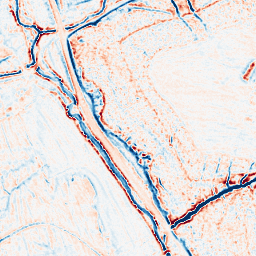
Category: edge_preserving
Decomposition family: bilateral
Decomposition parameters: d: 9
sigma_color: 75
sigma_space: 75
Upsampling method: bilinear
Upsampling parameters: scale: 4
Upsampling scale: 4